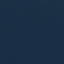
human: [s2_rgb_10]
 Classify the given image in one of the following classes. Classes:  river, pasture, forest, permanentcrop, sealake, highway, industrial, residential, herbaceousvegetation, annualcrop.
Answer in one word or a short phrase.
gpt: SeaLake